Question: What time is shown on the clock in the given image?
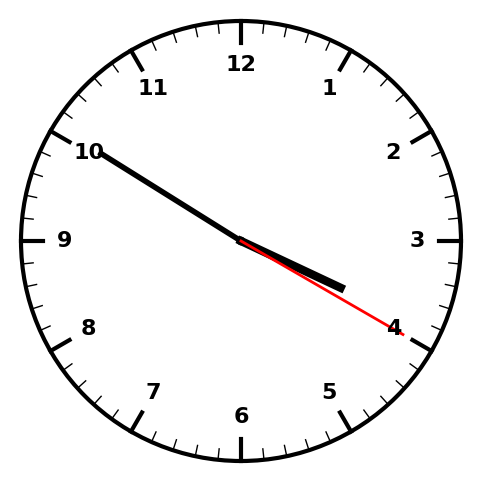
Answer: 03:50:20